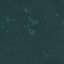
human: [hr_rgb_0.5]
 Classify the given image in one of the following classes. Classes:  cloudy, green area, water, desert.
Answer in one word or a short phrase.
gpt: green area